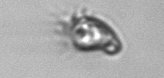
Label: Paratontonia_gracillima